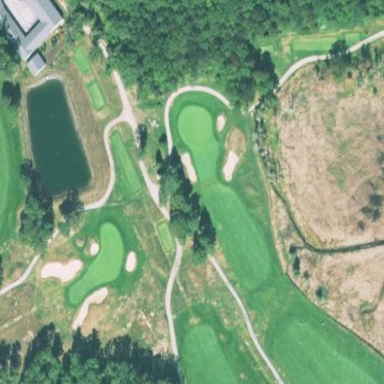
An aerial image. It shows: Area with grass used as rough in golf course.